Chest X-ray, AP view. Patient: 59 years old, sex M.
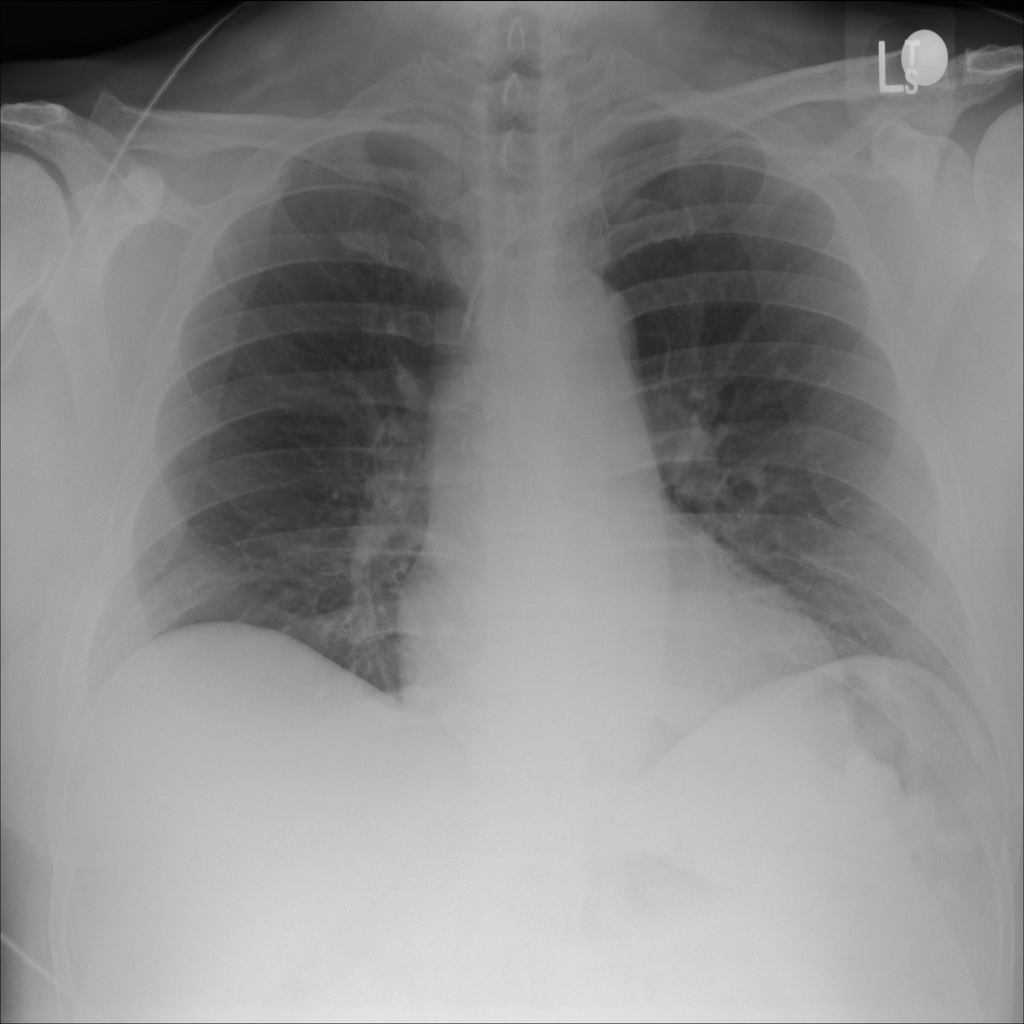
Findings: No Finding